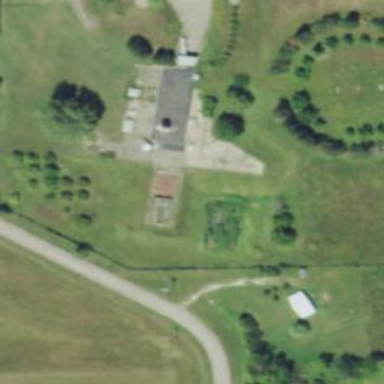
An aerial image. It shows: Military historic site.